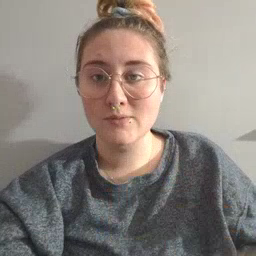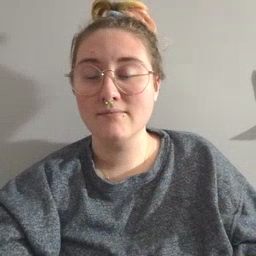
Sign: mouse